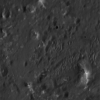
Label: not_dusty